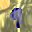
Label: 9